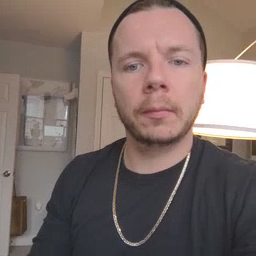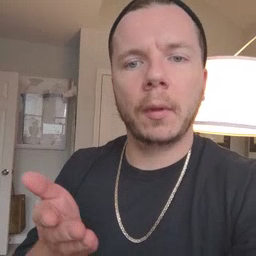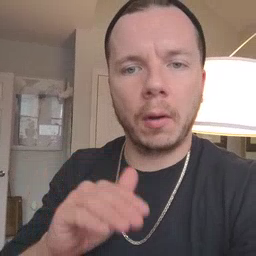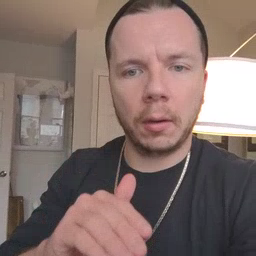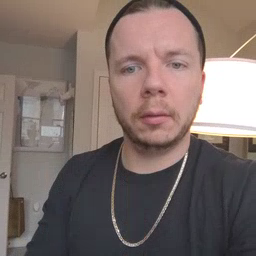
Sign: on